Question: I have a library project in Android Studio that has been working fine, but today I went to work on it and all of the files are missing except for a few git files. The folders/files are there when I look in the project's folder on my hard drive, they just aren't displaying in Android Studio. Here is a screenshot:

I tried reinstalling and updating Android Studio, but it didn't work. Any ideas as to what is going on here? How can I fix it?
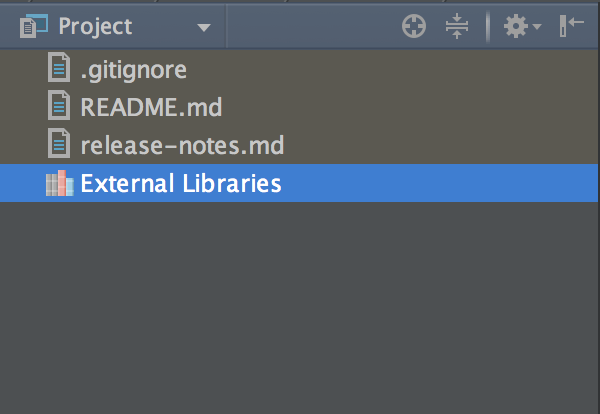
Answer: Try 'Import Project...' and navigate to your project. Select 'build.gradle' file.
Be sure to wait for a while, so that android studios can load all your stuff. Sometimes a restart will help, but since you reinstalled it, that shouldn't be the problem.